Interaction volume radius: 10 \u00c5
Interaction volume height: 10 \u00c5
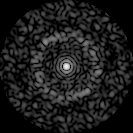
Disorder parameter: 0.8231